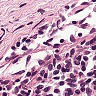
Metastatic tissue present: no